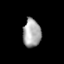
Tissue: lung
Cell type: Epithelial cells
Senescence score: 0.1732
Nuclear area (px): 505
Mean DAPI intensity: 165.877